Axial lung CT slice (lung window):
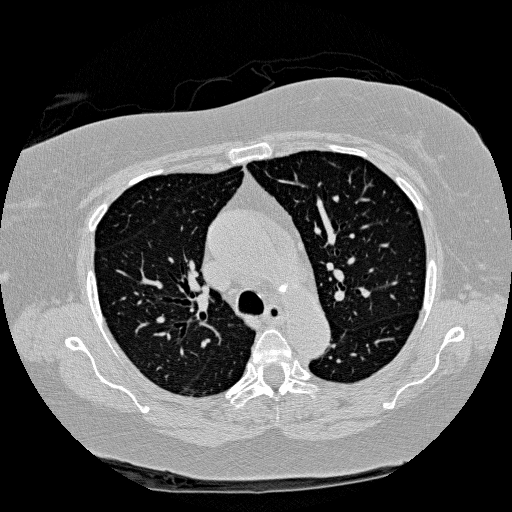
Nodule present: no